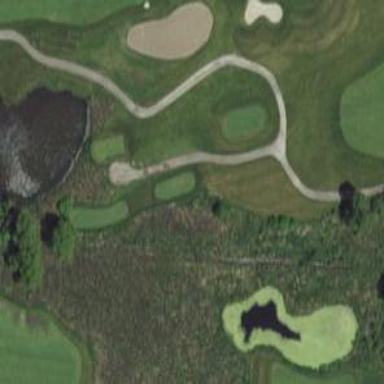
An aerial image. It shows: Path for both road and golf.